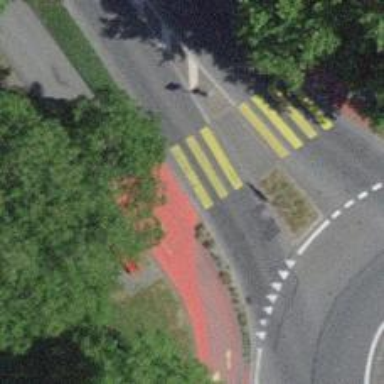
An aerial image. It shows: Kerb barrier.